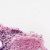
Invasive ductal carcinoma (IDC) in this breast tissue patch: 1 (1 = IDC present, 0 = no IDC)